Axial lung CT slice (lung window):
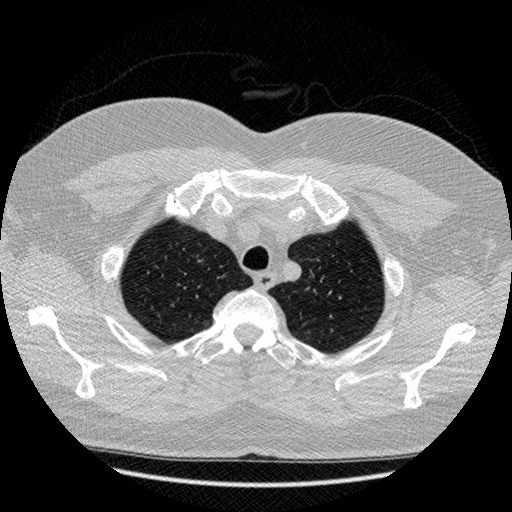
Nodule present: no